Interaction volume radius: 5 \u00c5
Interaction volume height: 15 \u00c5
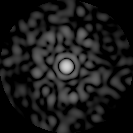
Disorder parameter: 0.8814